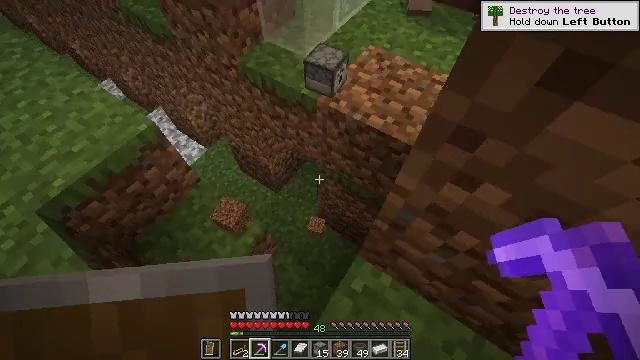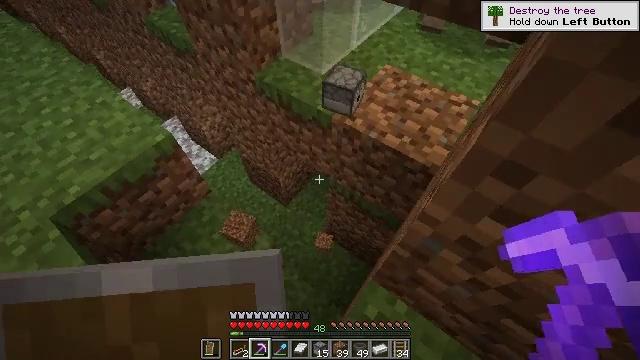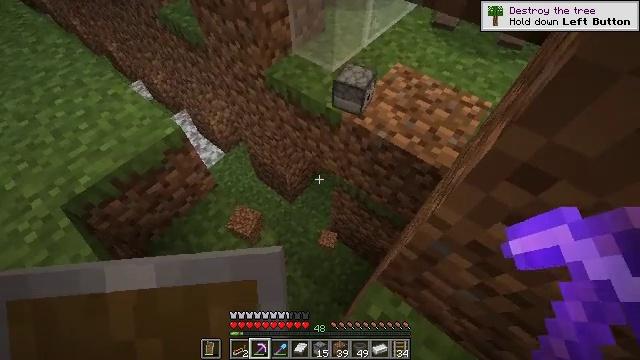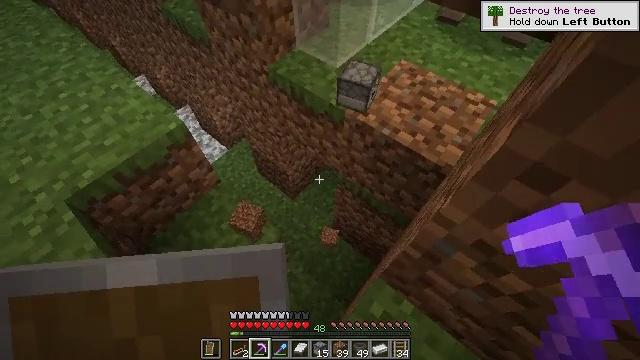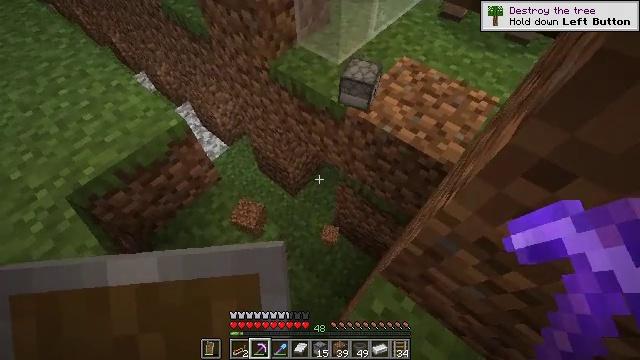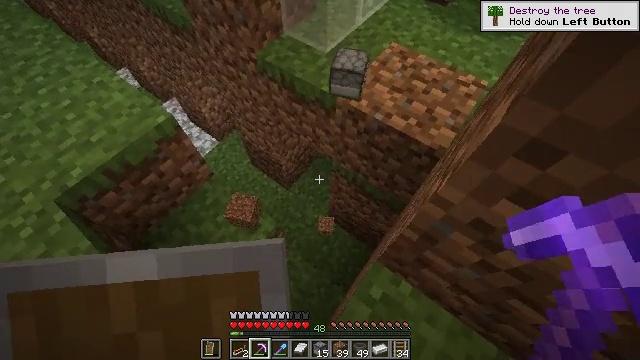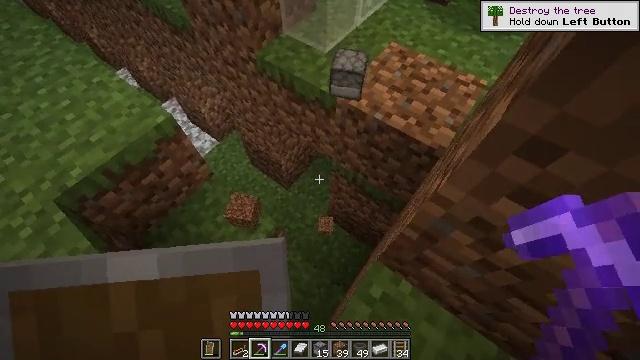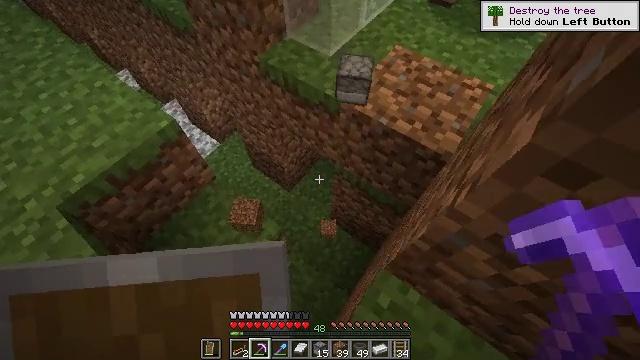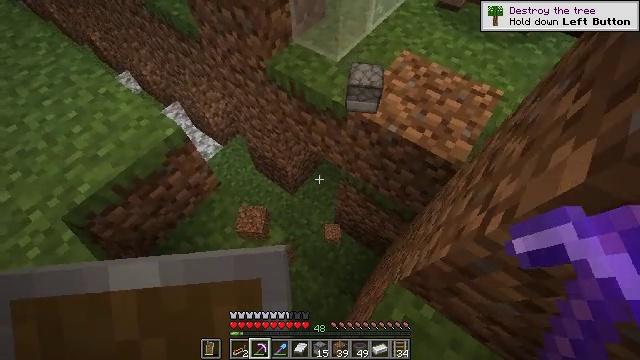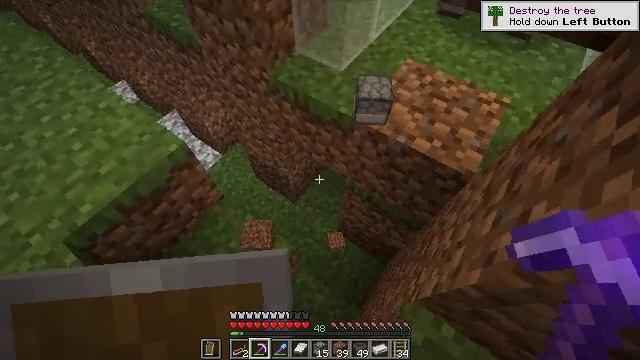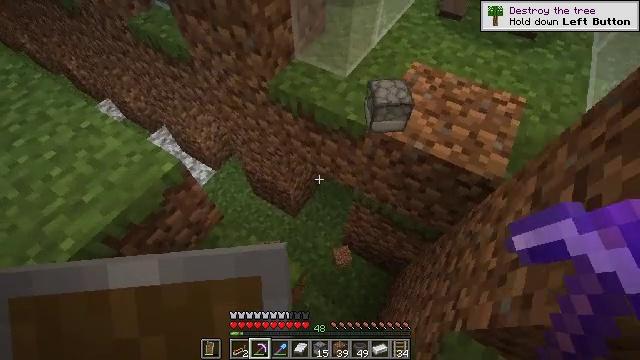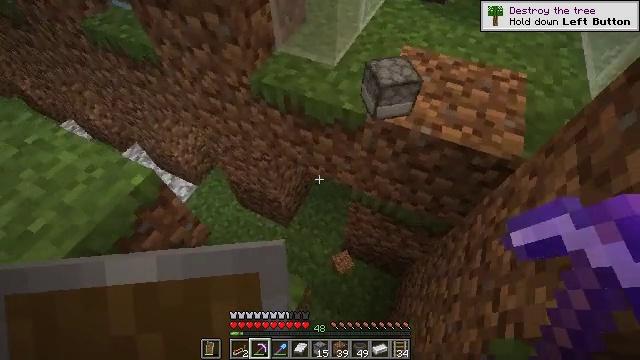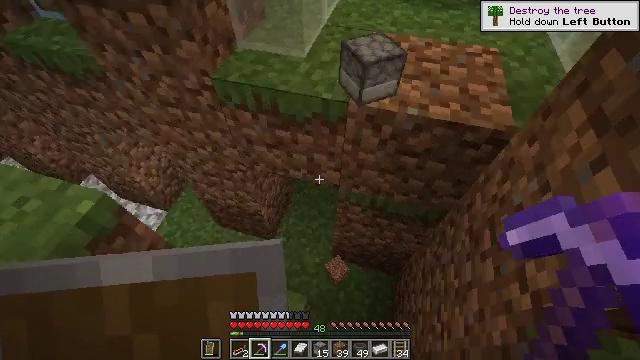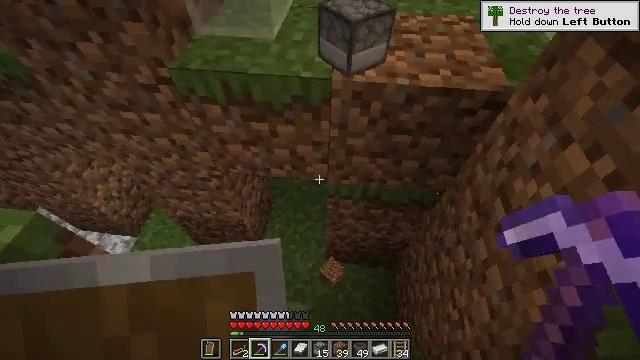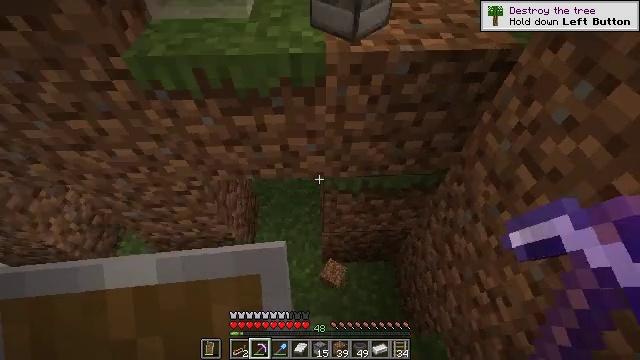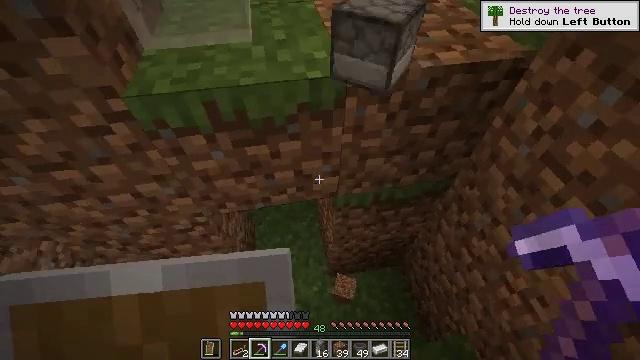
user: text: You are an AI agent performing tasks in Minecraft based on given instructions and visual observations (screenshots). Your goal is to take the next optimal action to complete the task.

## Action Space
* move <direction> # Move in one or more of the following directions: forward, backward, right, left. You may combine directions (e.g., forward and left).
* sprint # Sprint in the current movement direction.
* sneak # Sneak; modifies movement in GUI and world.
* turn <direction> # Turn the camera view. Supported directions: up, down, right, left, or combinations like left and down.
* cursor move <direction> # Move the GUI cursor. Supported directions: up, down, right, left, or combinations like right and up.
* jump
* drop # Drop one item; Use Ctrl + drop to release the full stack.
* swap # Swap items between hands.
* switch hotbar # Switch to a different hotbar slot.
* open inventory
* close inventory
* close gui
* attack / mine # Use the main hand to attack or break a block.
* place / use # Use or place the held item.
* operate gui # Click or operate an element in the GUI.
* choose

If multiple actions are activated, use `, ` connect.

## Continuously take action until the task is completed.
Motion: motion action
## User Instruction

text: Destroy the white stained glass pane gently.
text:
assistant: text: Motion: turn left and up
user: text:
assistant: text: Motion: turn left
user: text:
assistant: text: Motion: no_op
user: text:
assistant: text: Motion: no_op
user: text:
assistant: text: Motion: turn right and down
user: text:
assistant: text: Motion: no_op
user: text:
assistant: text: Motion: move forward and move left
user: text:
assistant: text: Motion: move forward and move left
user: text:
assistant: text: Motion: move forward and move left, turn right
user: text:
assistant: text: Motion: move forward and move left, turn right and up
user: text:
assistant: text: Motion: move forward and move left, turn right and up
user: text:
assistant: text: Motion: move forward and move left, turn right and up
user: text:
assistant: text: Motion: move forward and move left, turn right and up
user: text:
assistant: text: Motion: move forward and move left, turn right
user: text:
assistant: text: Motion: turn right and up
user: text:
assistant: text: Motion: turn right
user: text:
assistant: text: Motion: turn right
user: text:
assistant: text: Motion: turn right
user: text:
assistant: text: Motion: no_op
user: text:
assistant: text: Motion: no_op
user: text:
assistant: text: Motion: no_op
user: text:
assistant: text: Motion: no_op
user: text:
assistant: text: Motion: turn right and up
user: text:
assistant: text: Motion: turn right and up
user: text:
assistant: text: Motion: turn right and up
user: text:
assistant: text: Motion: turn up
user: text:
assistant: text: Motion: turn left and up
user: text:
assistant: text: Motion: turn left and up
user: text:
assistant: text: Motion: turn left
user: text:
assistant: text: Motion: move back, turn left